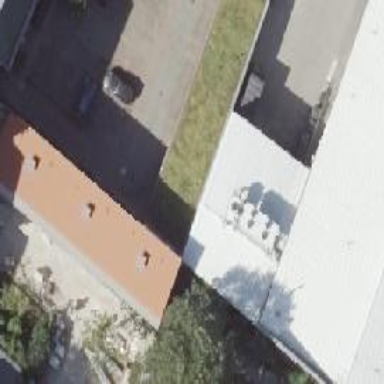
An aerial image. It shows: Group of garages.